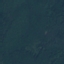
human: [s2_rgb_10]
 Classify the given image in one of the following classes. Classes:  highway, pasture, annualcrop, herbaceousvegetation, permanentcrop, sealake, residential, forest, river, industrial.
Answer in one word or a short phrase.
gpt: Forest